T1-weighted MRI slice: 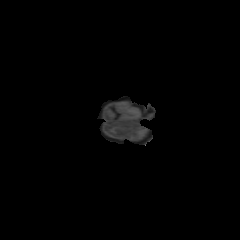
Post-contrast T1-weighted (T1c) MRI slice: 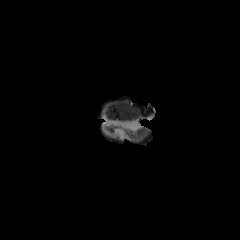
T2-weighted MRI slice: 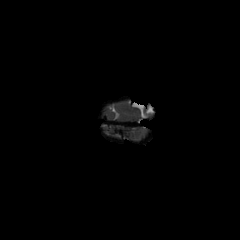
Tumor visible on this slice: no